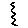
Label: zigzag